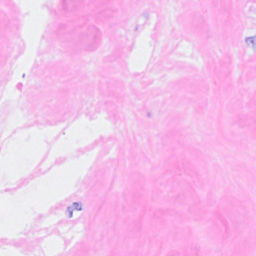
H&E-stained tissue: Breast